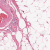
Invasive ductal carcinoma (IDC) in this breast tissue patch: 0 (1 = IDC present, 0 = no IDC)